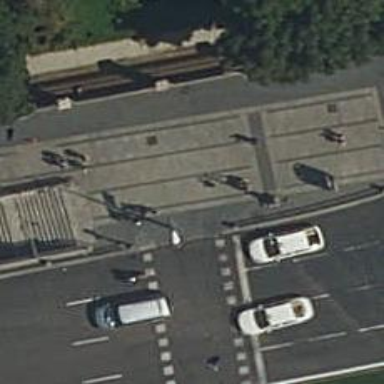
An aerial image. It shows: Kerb serving as barrier.